Question: See image for clarity.

I have 5 variables (A, B, C, D and E), each of which can range from 0-100. I need the of all these variables to be 100 at all times, not more, not less. However, the way it is set up currently, if I change variable A from 21 to, say, 51, the total becomes 130.
How could I set this up such that if I change one variable, the others could automatically compensate for that increase or decrease, such that the total is 100?
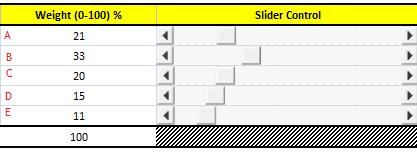
Answer: Use the Slider Change events, so that when one slider changes value the others are scaled so values sum to 100
Example code, using 3 sliders - you can scale it to allow for as many sliders as you want
'''
Private UpdateSlider As Boolean
Private Sub ScaleSliders(slA As Double, ByRef slB As Double, ByRef slC As Double)
Dim ScaleFactor As Double
If (slB + slC) = 0 Then
ScaleFactor = (100# - slA)
slB = ScaleFactor / 2
slC = ScaleFactor / 2
Else
ScaleFactor = (100# - slA) / (slB + slC)
slB = slB * ScaleFactor
slC = slC * ScaleFactor
End If
End Sub
Private Sub ScrollBar1_Change()
Dim slB As Double, slC As Double
' UpdateSlider = False
If Not UpdateSlider Then
slB = ScrollBar2.Value
slC = ScrollBar3.Value
ScaleSliders ScrollBar1.Value, slB, slC
UpdateSlider = True
ScrollBar2.Value = slB
ScrollBar3.Value = slC
UpdateSlider = False
End If
End Sub
Private Sub ScrollBar2_Change()
Dim slB As Double, slC As Double
If Not UpdateSlider Then
slB = ScrollBar1.Value
slC = ScrollBar3.Value
ScaleSliders ScrollBar2.Value, slB, slC
UpdateSlider = True
ScrollBar1.Value = slB
ScrollBar3.Value = slC
UpdateSlider = False
End If
End Sub
Private Sub ScrollBar3_Change()
Dim slB As Double, slC As Double
If Not UpdateSlider Then
slB = ScrollBar1.Value
slC = ScrollBar2.Value
ScaleSliders ScrollBar1.Value, slB, slC
UpdateSlider = True
ScrollBar1.Value = slB
ScrollBar2.Value = slC
UpdateSlider = False
End If
End Sub
'''
Note that sliders data type in integer, so you may need to allow for rounding not summing to exactly 100